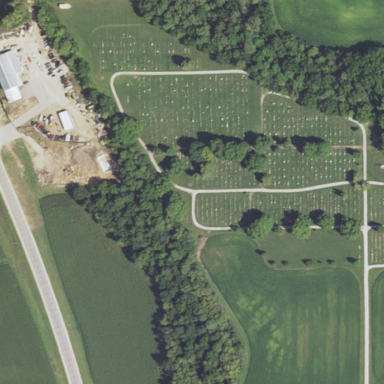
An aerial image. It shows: Cemetery.